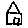
Label: house